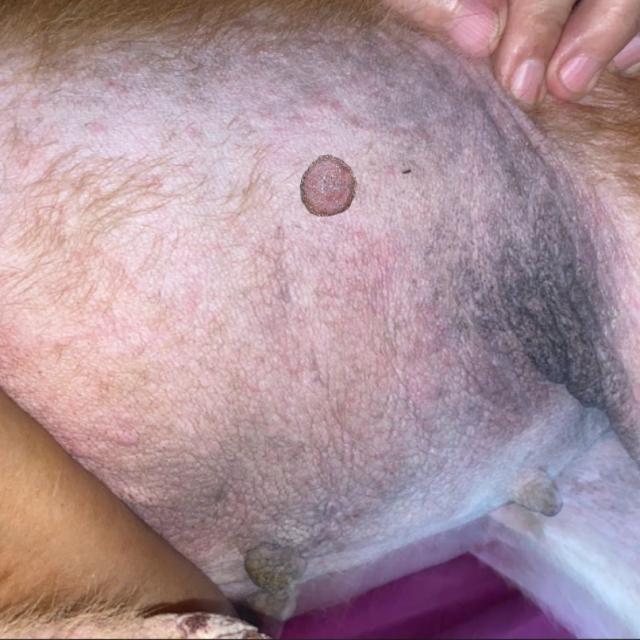
Canine ringworm (Dermatophytosis) — fungal infection caused by Microsporum or Trichophyton. Presents with circular alopecia, scaling, crusting, and broken hairs.